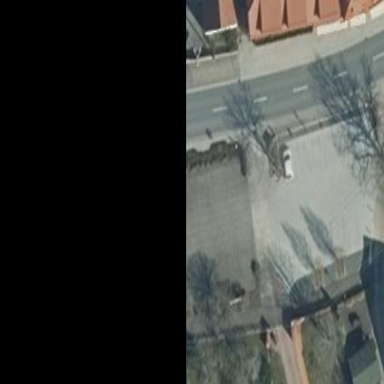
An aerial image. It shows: Parking area with surface.